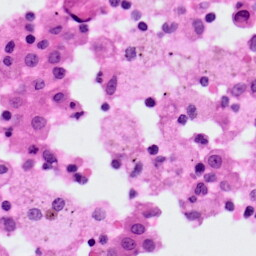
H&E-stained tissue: Lung